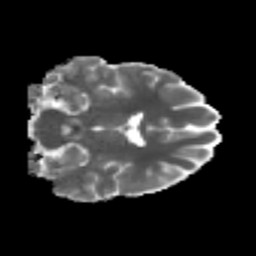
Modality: MD
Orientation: coronal
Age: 25
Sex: male
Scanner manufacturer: siemens
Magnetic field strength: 3 T
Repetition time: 3.5 s
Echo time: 0.125 s